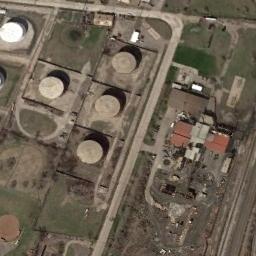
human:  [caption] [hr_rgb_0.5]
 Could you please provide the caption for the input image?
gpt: There are many different-sized storage tanks and many buildings in the factory, And there are large lawns in the factory .

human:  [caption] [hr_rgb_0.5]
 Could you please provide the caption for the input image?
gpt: There are two rows of storage tanks, One of which is larger than the others .

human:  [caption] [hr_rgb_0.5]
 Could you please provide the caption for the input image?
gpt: There are many roads around the storage tanks .

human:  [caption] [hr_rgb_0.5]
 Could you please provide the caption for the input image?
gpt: There are many storage tanks on the bare land .

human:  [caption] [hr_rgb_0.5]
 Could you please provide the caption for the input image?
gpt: There are five storage tanks of the same size .